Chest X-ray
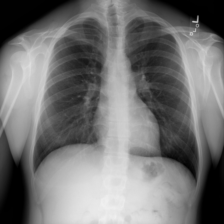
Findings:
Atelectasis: negative
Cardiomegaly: negative
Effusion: negative
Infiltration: negative
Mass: negative
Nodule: negative
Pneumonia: negative
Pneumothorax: negative
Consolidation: negative
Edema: negative
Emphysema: negative
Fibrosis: negative
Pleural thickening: negative
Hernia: negative